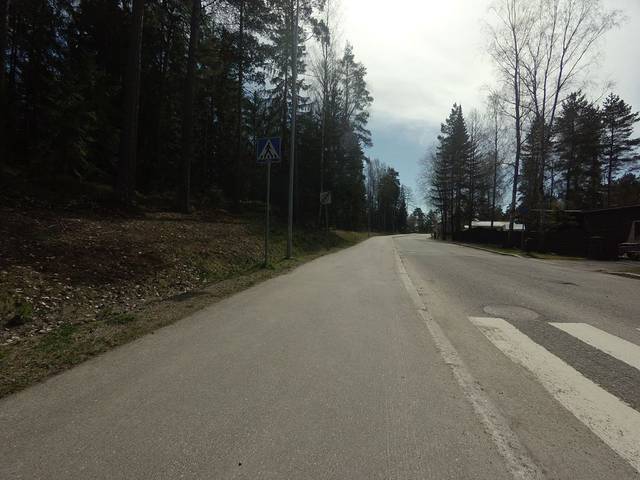
Region: Finland
Coordinates: 60.171, 24.712